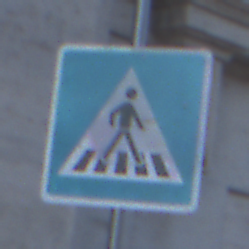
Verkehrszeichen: FussgaengerueberwegLinks
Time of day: SunriseSunset
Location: Outdoor (Urban)
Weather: Clear
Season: NotSpecified
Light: Natural